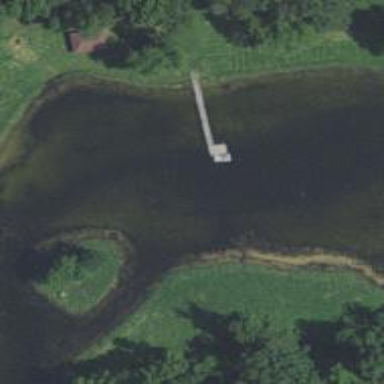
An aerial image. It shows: Pond with natural water.